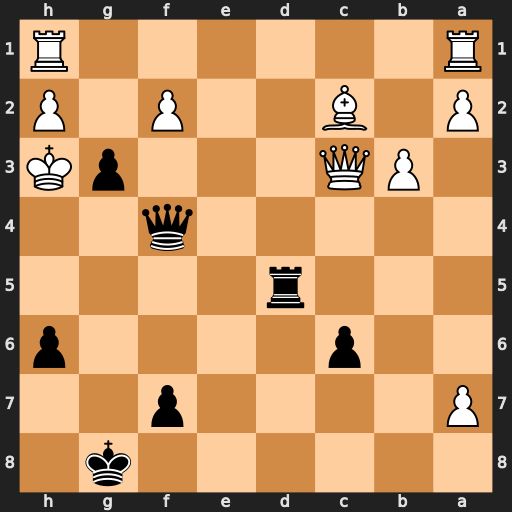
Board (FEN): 6k1/P4p2/2p4p/3r4/5q2/1PQ3pK/P1B2P1P/R6R
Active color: b
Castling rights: -
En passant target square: -
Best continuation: Rh5+ Kg2 Qxf2#